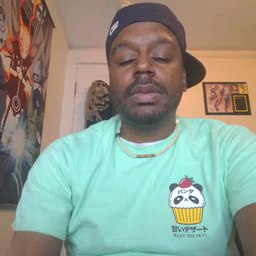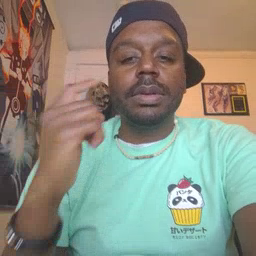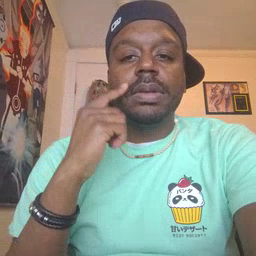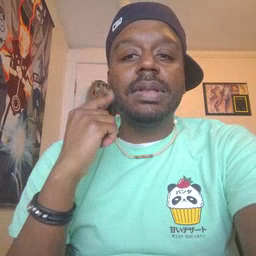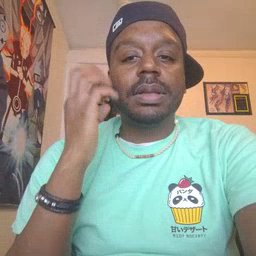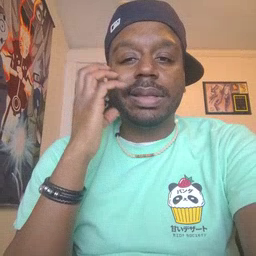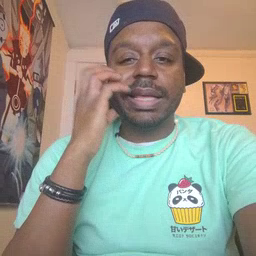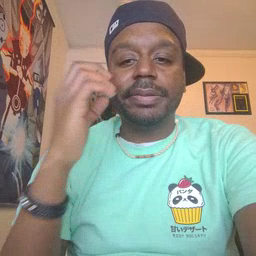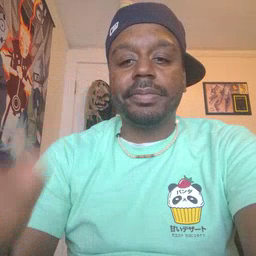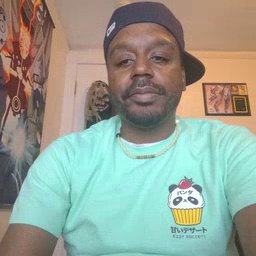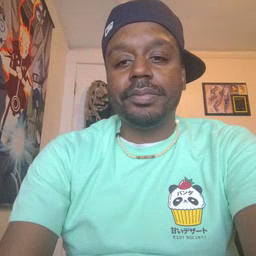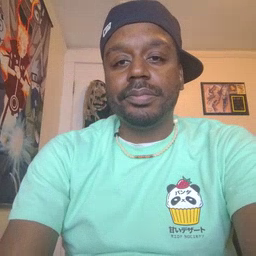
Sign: cheek